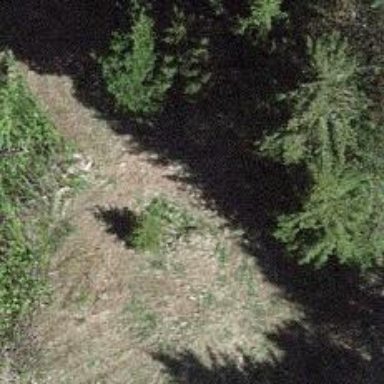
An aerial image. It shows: Single tag "natural: tree."